Question: I'm trying to understand how to find the location of the bounding box when an object is detected. I used the Tensorflow Object Detection API to detect a mouse in a box. Just for testing purposes of how to retrieve the bounding box coordinates, when the mouse is detected, I want to print "THIS IS A MOUSE" right above its head. However, mine currently prints several inches off-kilter. For example, here is a screenshot from a video of my object detection.

Here is the relevant code snippet:
'''
with detection_graph.as_default():
with tf.Session(graph=detection_graph) as sess:
start = time.time()
while True:
# Read frame from camera
ret, image_np = cap.read()
cv2.putText(image_np, "Time Elapsed: {}s".format(int(time.time() - start)), (50,50),cv2.FONT_HERSHEY_PLAIN,3, (0,0,255),3)
# Expand dimensions since the model expects images to have shape: [1, None, None, 3]
image_np_expanded = np.expand_dims(image_np, axis=0)
# Extract image tensor
image_tensor = detection_graph.get_tensor_by_name('image_tensor:0')
# Extract detection boxes
boxes = detection_graph.get_tensor_by_name('detection_boxes:0')
# Extract detection scores
scores = detection_graph.get_tensor_by_name('detection_scores:0')
# Extract detection classes
classes = detection_graph.get_tensor_by_name('detection_classes:0')
# Extract number of detectionsd
num_detections = detection_graph.get_tensor_by_name(
'num_detections:0')
# Actual detection.
(boxes, scores, classes, num_detections) = sess.run(
[boxes, scores, classes, num_detections],
feed_dict={image_tensor: image_np_expanded})
# Visualization of the results of a detection.
vis_util.visualize_boxes_and_labels_on_image_array(
image_np,
np.squeeze(boxes),
np.squeeze(classes).astype(np.int32),
np.squeeze(scores),
category_index,
use_normalized_coordinates=True,
line_thickness=8)
for i, b in enumerate(boxes[0]):
if classes[0][i] == 1:
if scores[0][i] >= .5:
mid_x = (boxes[0][i][3] + boxes[0][i][1]) / 2
mid_y = (boxes[0][i][2] + boxes[0][i][0]) / 2
cv2.putText(image_np, 'FOUND A MOUSE', (int(mid_x*600), int(mid_y*800)), cv2.FONT_HERSHEY_PLAIN, 2, (0,255,0), 3)
# Display output
cv2.imshow(vid_name, cv2.resize(image_np, (800, 600)))
#Write to output
video_writer.write(image_np)
if cv2.waitKey(25) & 0xFF == ord('q'):
cv2.destroyAllWindows()
break
cap.release()
cv2.destroyAllWindows()
'''
It's not really clear to me how 'boxes' works. Can someone explain this line to me: 'mid_x = (boxes[0][i][3] + boxes[0][i][1]) / 2'? I understand that the 3 and 1 indices represent 'x_min', 'x_max', but I'm not sure why I'm iterating through boxes[0] only and what 'i' represents.
Just as ievbu suggested, I needed to convert the midpoint calculation from its normalized values to values for the frame. I found a cv2 function that returns the width and height and used those values to convert my midpoint to pixel location.
'''
frame_h = int(cap.get(cv2.CAP_PROP_FRAME_HEIGHT))
frame_w = int(cap.get(cv2.CAP_PROP_FRAME_WIDTH))
...
cv2.putText(image_np, '.', (int(mid_x*frame_w), int(mid_y*frame_h)), cv2.FONT_HERSHEY_PLAIN, 2, (0,255,0), 3)
'''
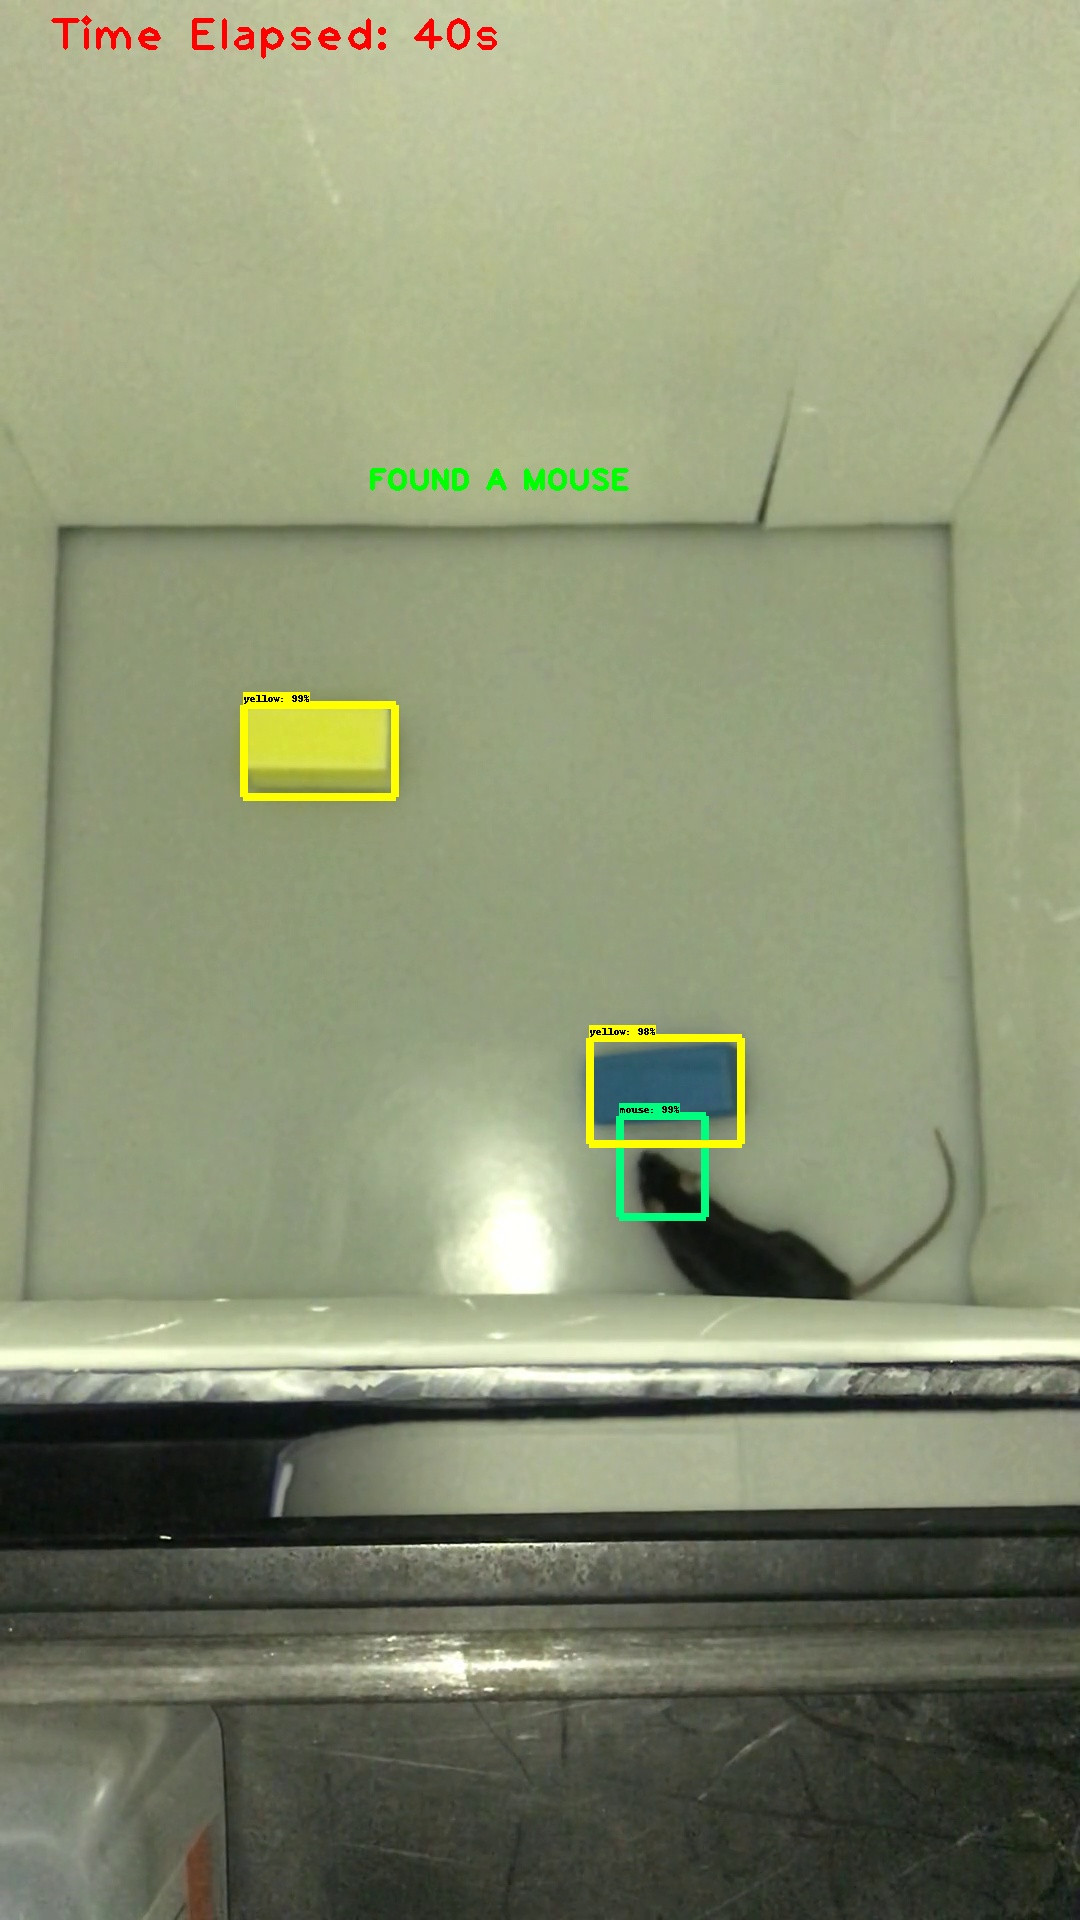
Answer: Boxes are returned in higher dimension, because you can give multiple images and then that dimension would represent every separate image (for one input image you expand dimension with 'np.expand_dims'). You can see that for visualization it is removed using 'np.squeeze' and you can remove it manually just by taking 'boxes[0]' if you process only 1 image. 'i' represents index of box in boxes array, you need that index to access class and score of the box that you analyze.
The text is not in correct position because returned boxes coordinates are normalized and you have to convert them to match full image size. Here is example how you can convert them:
'''
(im_width, im_height, _) = frame.shape
xmin, ymin, xmax, ymax = box
(xmin, xmax, ymin, ymax) = (xmin * im_width, xmax * im_width,
ymin * im_height, ymax * im_height)
'''